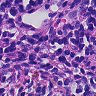
Metastatic tissue present: no